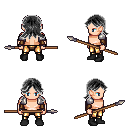
a pixel art fantasy rpg character, male body template, human, light skin, steel arm armor, gold greaves, gray loose hair, cloth bracers, black shoes, spear, four views (front, back, left, right), 2x2 character sprite sheet, small pixel art, hard edges, no anti-aliasing